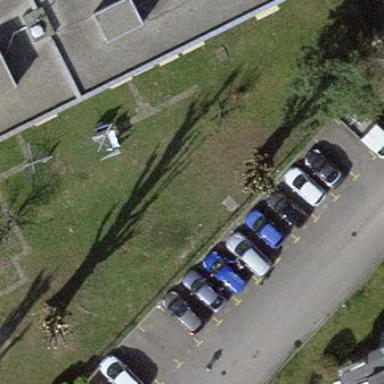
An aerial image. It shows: Street-side parking area.